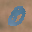
Label: 0